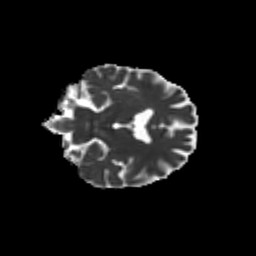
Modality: MD
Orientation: coronal
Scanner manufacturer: siemens
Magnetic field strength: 3 T
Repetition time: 9.2 s
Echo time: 0.084 s